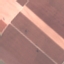
Label: AnnualCrop